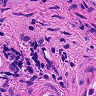
Metastatic tissue present: no